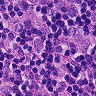
Metastatic tissue present: yes